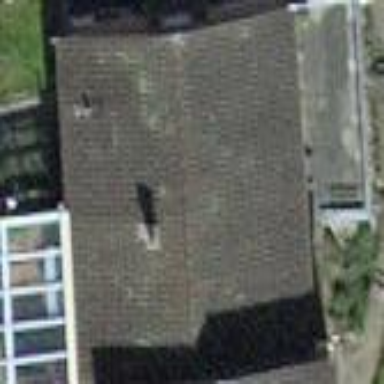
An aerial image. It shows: Semidetached house with gabled roof.